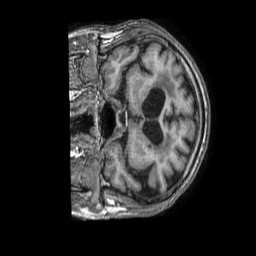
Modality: T1w
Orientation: coronal
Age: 67
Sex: male
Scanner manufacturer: philips
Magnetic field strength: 1.5 T
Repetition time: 0.007097 s
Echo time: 0.003223 s